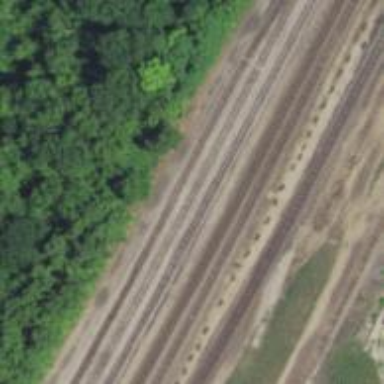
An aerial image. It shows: Railway yard.